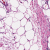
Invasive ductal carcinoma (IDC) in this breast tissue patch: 1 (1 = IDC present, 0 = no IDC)